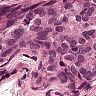
Metastatic tissue present: yes